Aerial crown-view tile of a tropical tree (Barro Colorado Island, Panama), acquired 20240813:
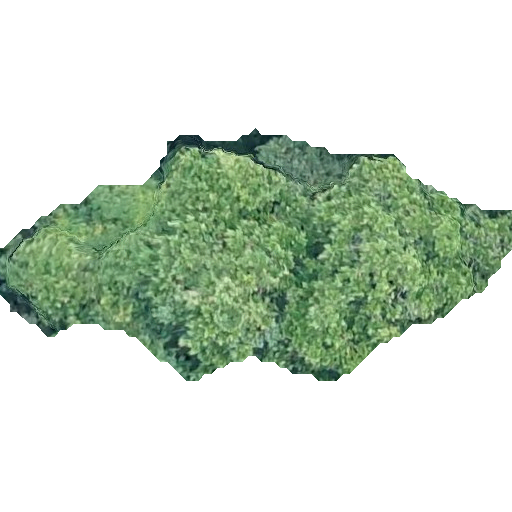
Species: Anacardium excelsum
GBIF accepted scientific name: Anacardium excelsum
Crown area: 127.965 m²